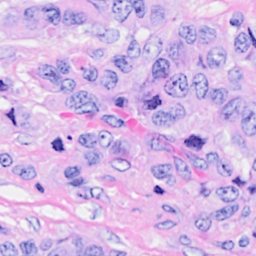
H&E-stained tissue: Breast